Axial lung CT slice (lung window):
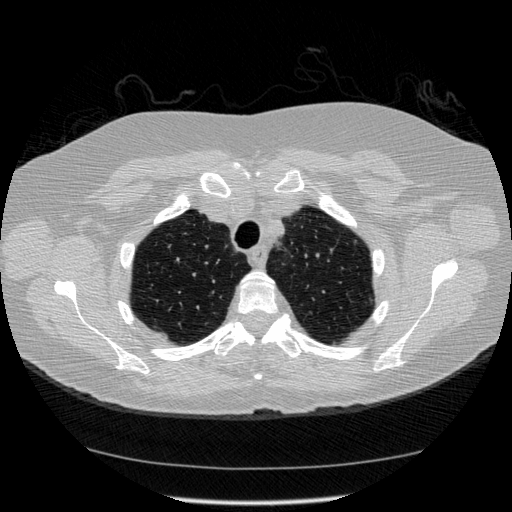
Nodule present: no